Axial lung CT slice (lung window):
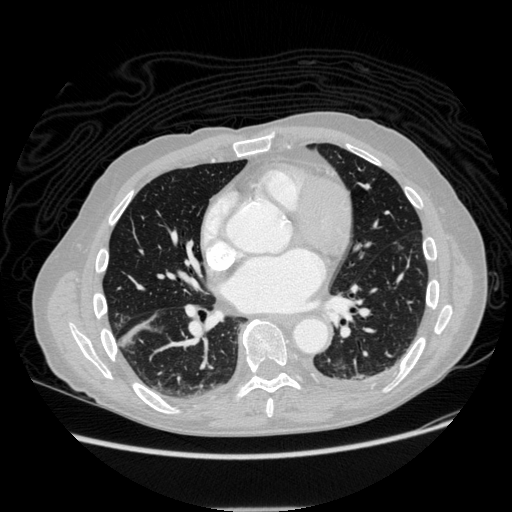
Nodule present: yes
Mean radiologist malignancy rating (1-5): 2